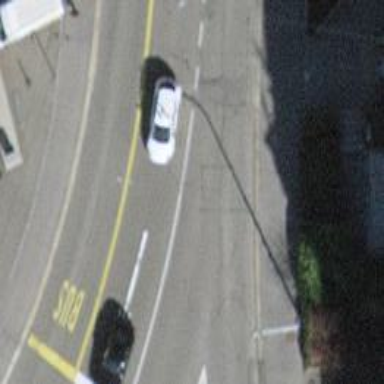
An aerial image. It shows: Secondary road with separate sidewalk. Trolley wires are present on this asphalt road.